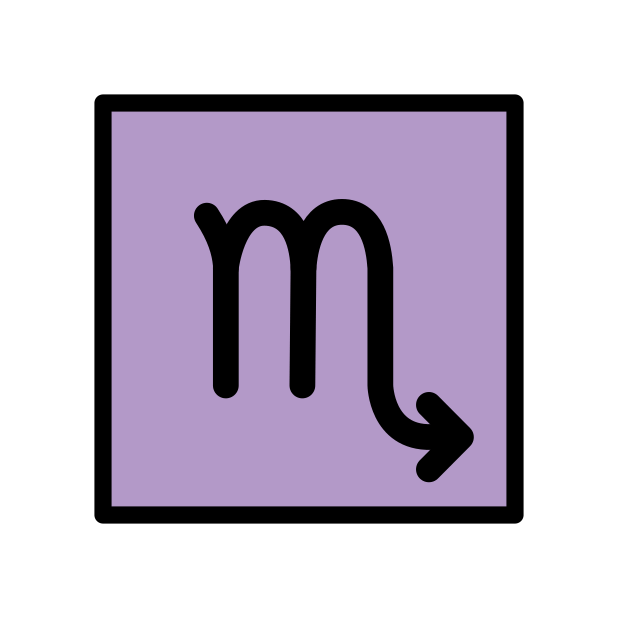
Emoji: ♏
Name: scorpius
Unicode: 0x264f